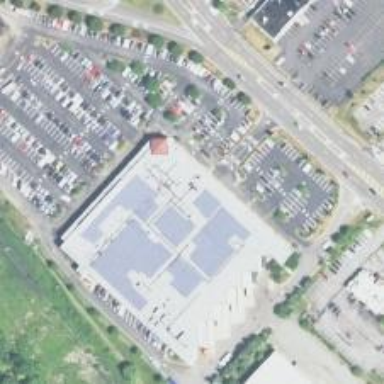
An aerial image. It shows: Supermarket.